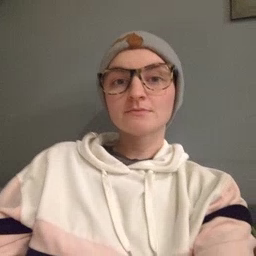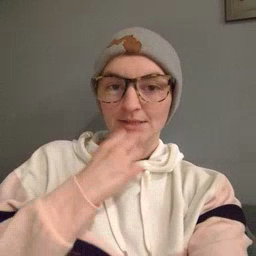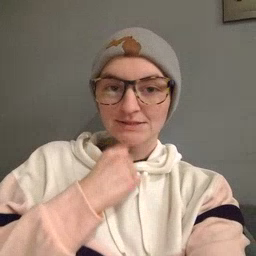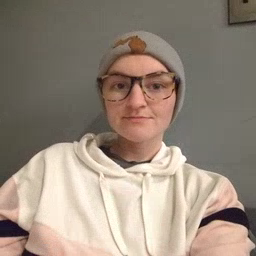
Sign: underwear